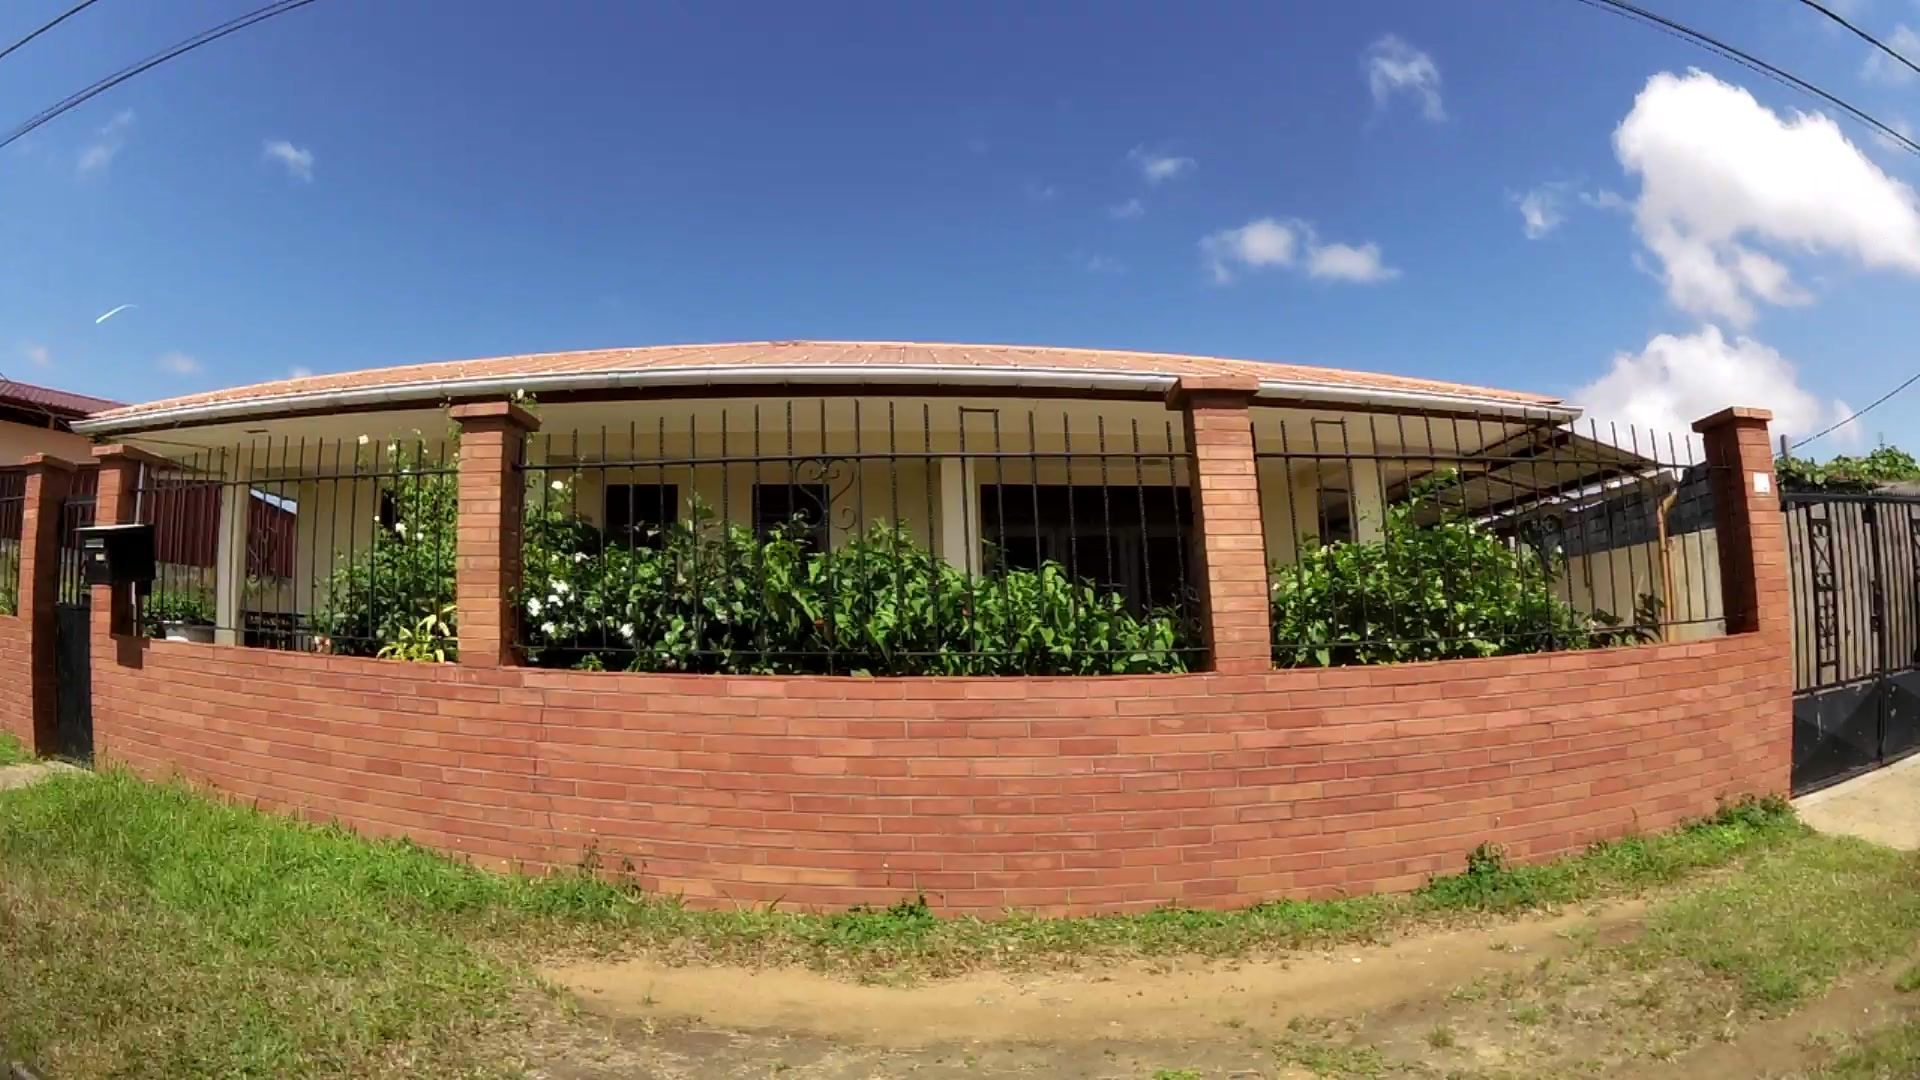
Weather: clear
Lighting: day
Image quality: good
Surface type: fields
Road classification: residential
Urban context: urban centre
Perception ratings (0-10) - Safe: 1.98, Lively: 5.37, Beautiful: 5.24, Boring: 4.73, Depressing: 6.04, Wealthy: 3.3